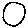
Label: circle